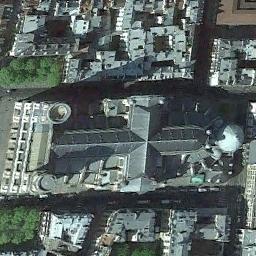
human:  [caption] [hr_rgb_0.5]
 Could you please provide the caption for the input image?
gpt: The cross-shaped church with a circular pointed tower is surrounded by other buildings .

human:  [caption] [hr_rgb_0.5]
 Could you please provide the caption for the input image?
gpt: This is a church, A rectangle .

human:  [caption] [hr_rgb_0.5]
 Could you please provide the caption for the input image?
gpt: A church with a gray roof, The main house of the church has a cross-shaped roof, There are many buildings around the church, And many roads and trees .

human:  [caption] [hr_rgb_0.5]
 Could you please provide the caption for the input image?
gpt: There is a church surrounded by many buildings .

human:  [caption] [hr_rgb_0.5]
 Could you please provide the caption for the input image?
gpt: There are many buildings beside the church .